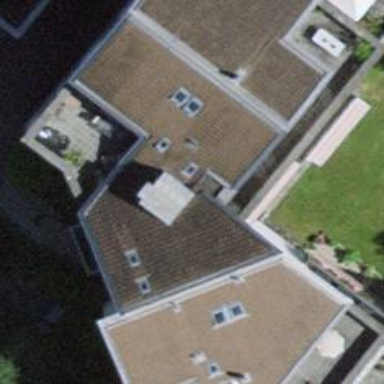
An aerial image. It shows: Apartments building with saltbox roof shape.